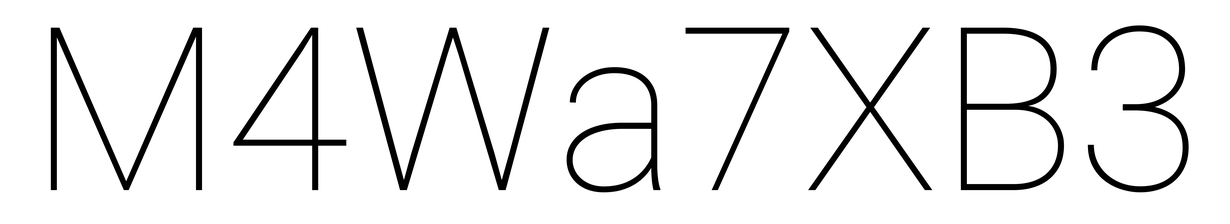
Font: Roboto_Thin